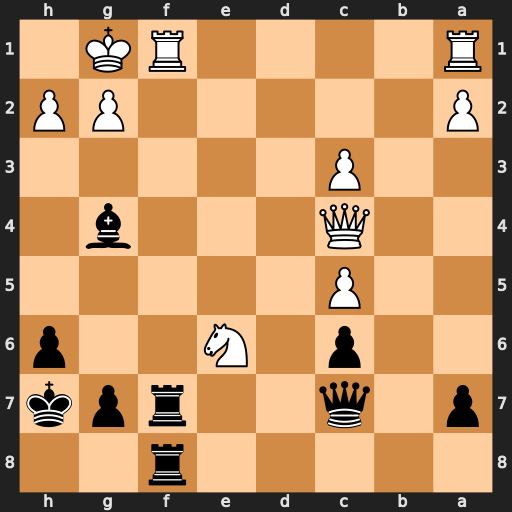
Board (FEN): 5r2/p1q2rpk/2p1N2p/2P5/2Q3b1/2P5/P5PP/R4RK1
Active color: b
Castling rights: -
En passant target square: -
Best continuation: Rxf1+ Rxf1 Rxf1+ Kxf1 Qf7+